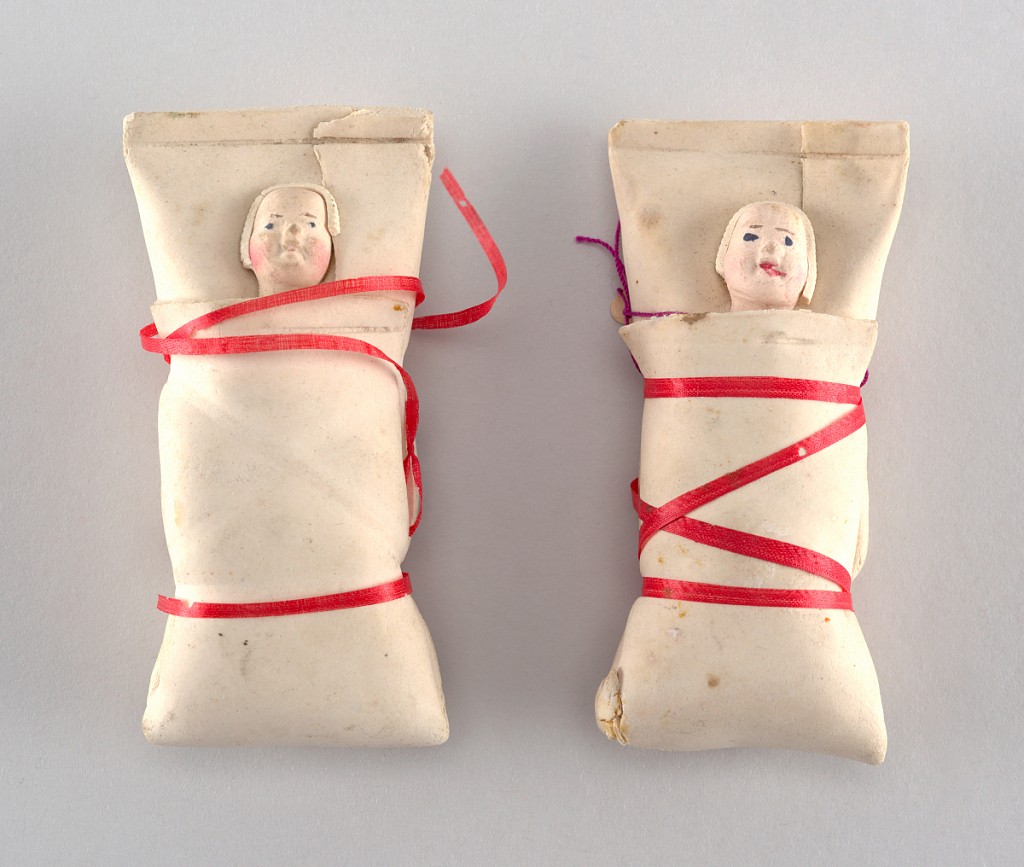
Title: Ornament, Christmas tree
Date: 1850–99
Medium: Sugar on cotton
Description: Swaddled babies, tied with red ribbon.